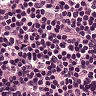
Metastatic tissue present: no